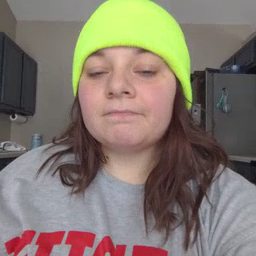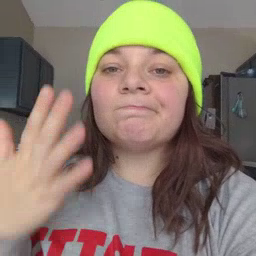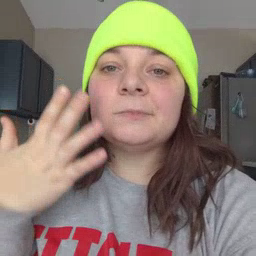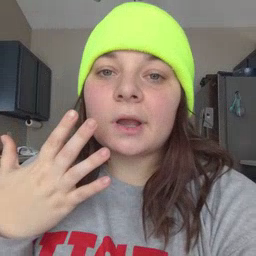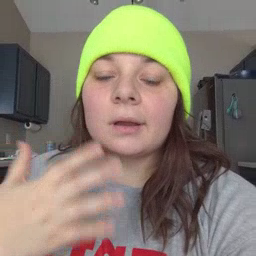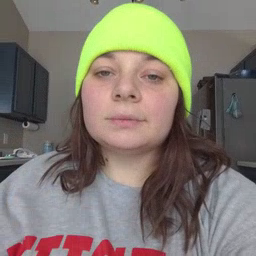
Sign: sad